Question: I am working on a Chrome extension called <URL> that will allow you to inject snippets of JavaScript from files but I am having trouble accessing local directories on the user's computer. Anyone have an idea of how to accomplish this?
'''
{
"name": "Chrome Snippets",
"description": "Run JavaScript on the DOM of any web page from a library of recipes stored on your computer.",
"author": "Adam Fisher",
"version": "1.0",
"manifest_version": 2,
"default_locale": "en",
"permissions": [ "tabs", "webNavigation", "*://*/*", {"fileSystem": ["write", "retainEntries", "directory"]} ],
"app": {
"background": {
"scripts": ["js/background.js"],
"persistent": false
}
},
"icons": {
"16": "img/icon16.png",
"48": "img/icon48.png",
"128": "img/icon128.png"
},
"options_page": "html/options.html",
"homepage_url": "http://adamfisher.me"
}
'''
'''
/*
** file: js/background.js
** description: Main functionality of the extension. Checks if a file exists
** for the given host name and loads it.
*/
chrome.webNavigation.onCompleted.addListener(function (details) {
var recipesDirectory = localStorage['Chrome_Snippets_Recipes_Directory'];
var host = "/^(?:ht|f)tps?:\/\/([^/]+)/".exec(details.url); // Get the host part of the URL.
chrome.tabs.executeScript(details.tabId, {
file: ''
});
});
'''

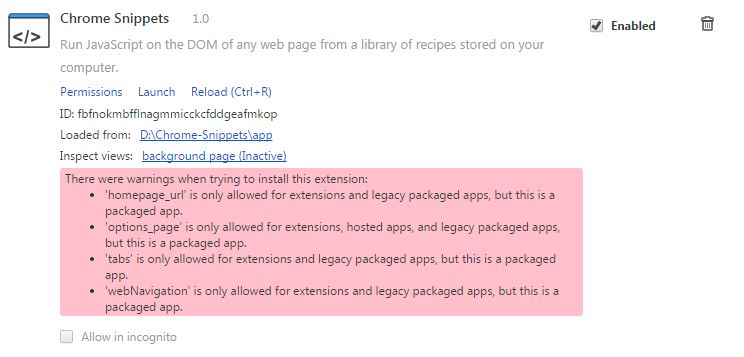
Answer: You CAN'T make what you want in a single app/extension, that's what Pawel tries to tell you.
Compare <URL>
Apps can't use 'tabs' (and in general can't interact with normal browser content), extensions can't use 'fileSystem' (and in general can't access system resources).
You need to rethink your strategy OR use both an extension and an app that talk to each other.